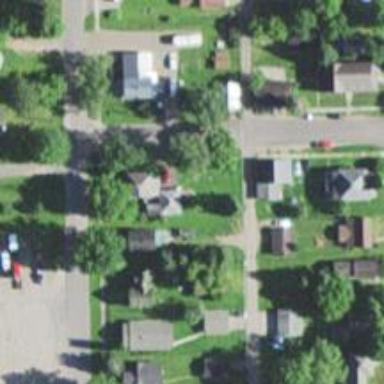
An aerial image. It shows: Alley classified as service road.